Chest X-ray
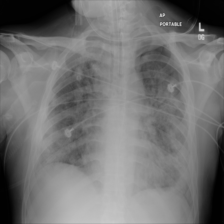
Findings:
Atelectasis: negative
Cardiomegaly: negative
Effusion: negative
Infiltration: negative
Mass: negative
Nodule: negative
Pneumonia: negative
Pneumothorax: positive
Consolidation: negative
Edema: negative
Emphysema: negative
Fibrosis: negative
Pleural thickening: negative
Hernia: negative